Question: Take, for example, a character 'B','M' or Number '1','2' as an image.
I have to find out the Aspect Ratio of this character or number.
I did not get the correct value, this is my code:
'''
E = imread('1.jpg');
level = graythresh(E);
BW = im2bw(E,level);
[m,n]=size(BW);
AR=m/n
'''

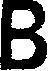
Answer: You need to take the aspect ratio of the bounding box of the character
'''
s = regionprops( BW, 'BoundingBox' );
AR = s.BoundingBox(4) / s.BoundingBox(3);
'''
See the doc of 'regionprops' for the values in ''BoundingBox''.